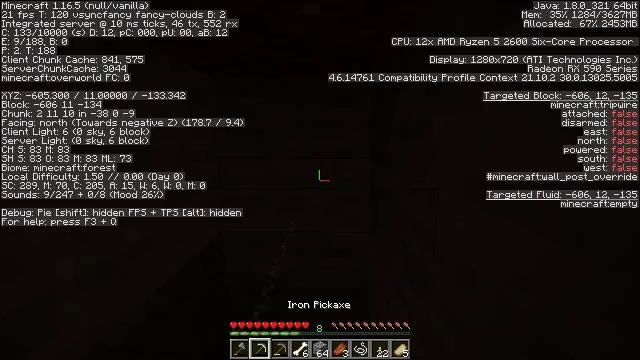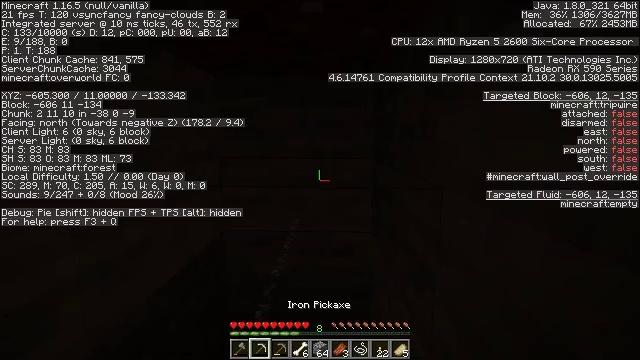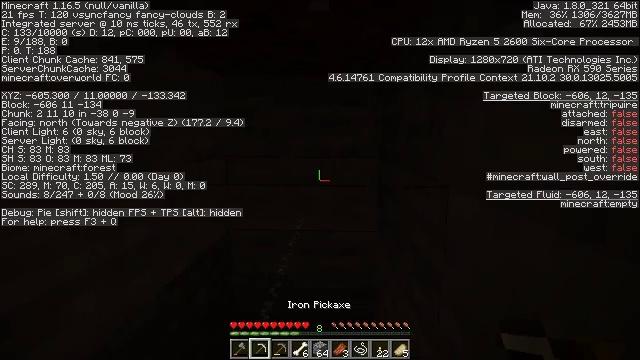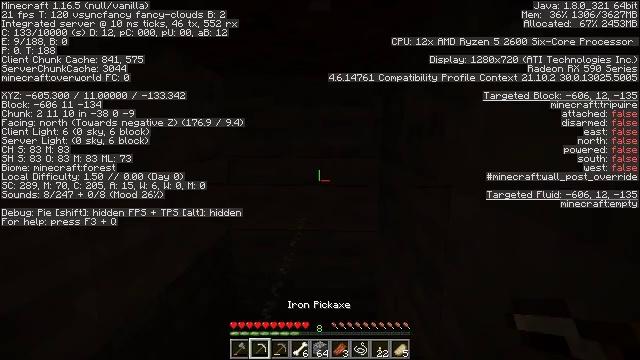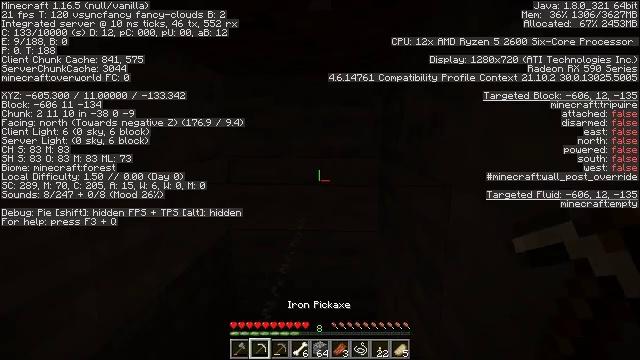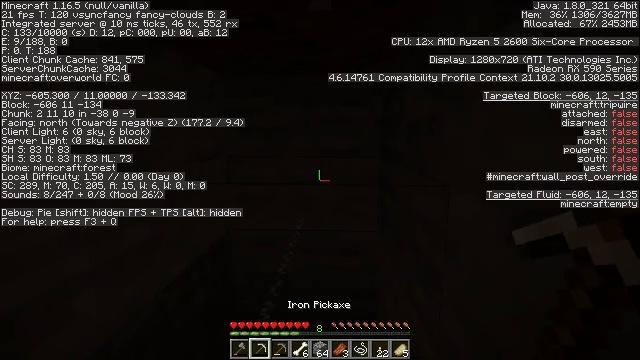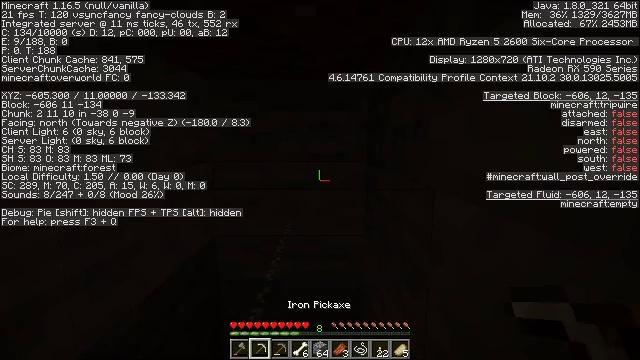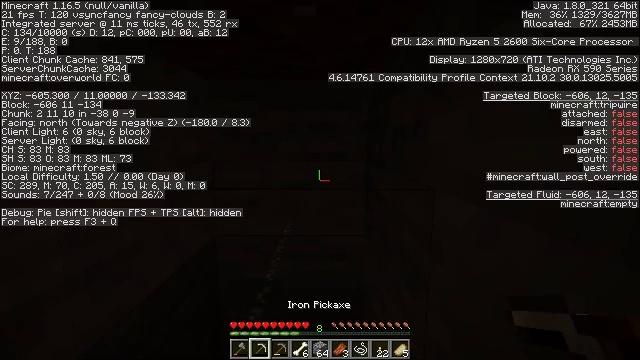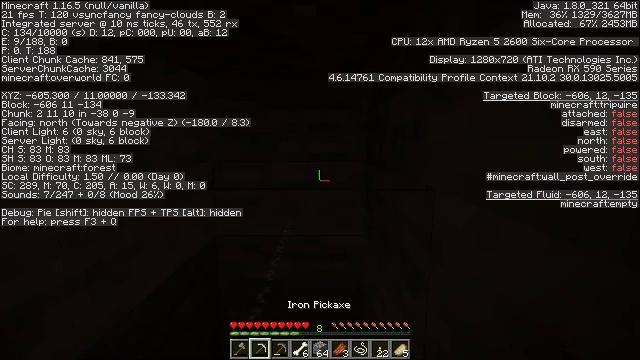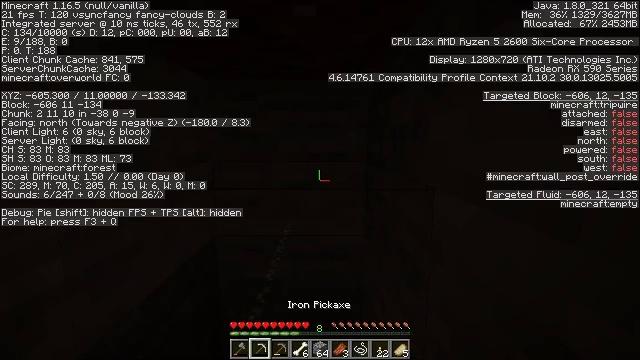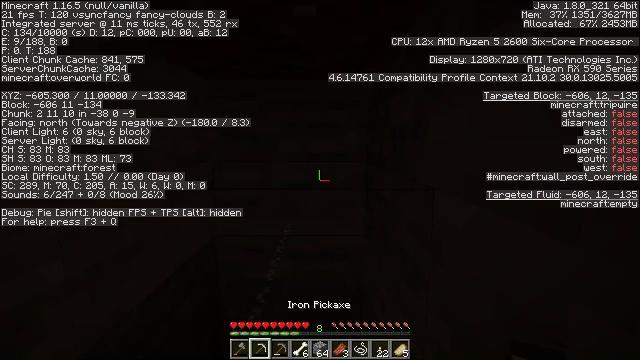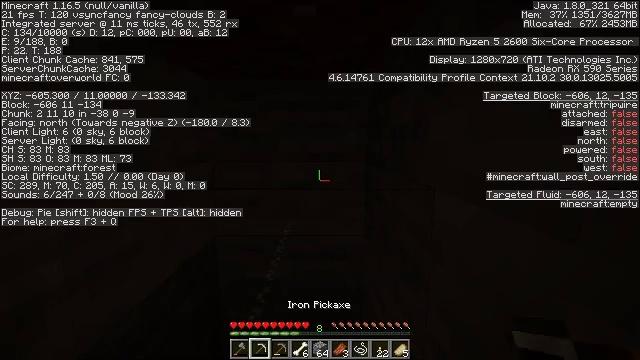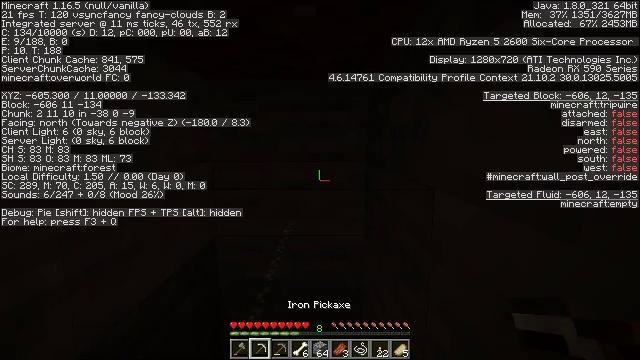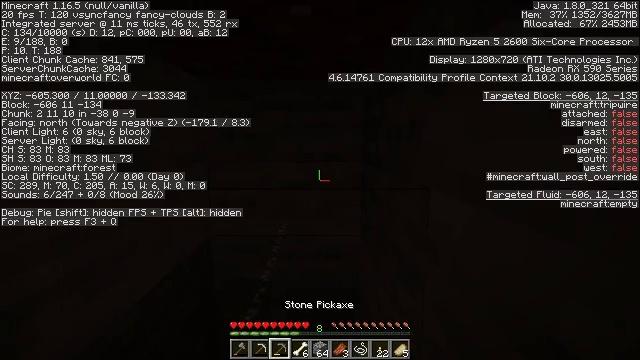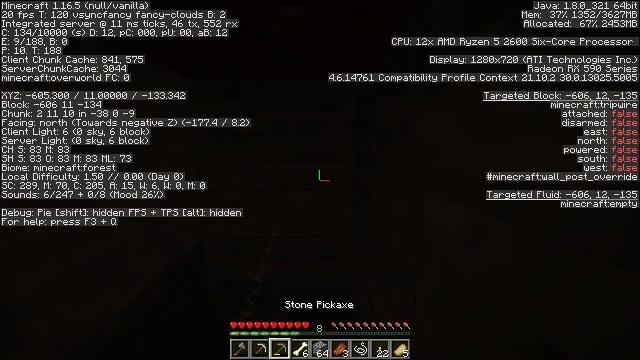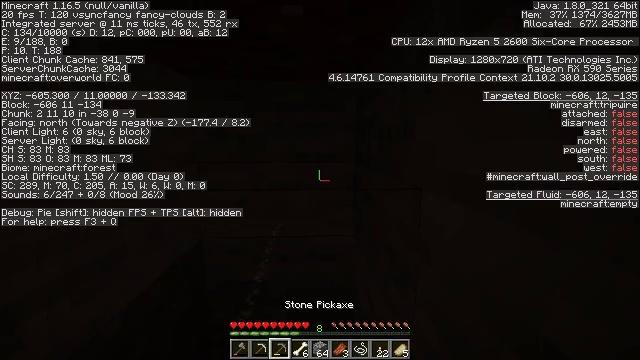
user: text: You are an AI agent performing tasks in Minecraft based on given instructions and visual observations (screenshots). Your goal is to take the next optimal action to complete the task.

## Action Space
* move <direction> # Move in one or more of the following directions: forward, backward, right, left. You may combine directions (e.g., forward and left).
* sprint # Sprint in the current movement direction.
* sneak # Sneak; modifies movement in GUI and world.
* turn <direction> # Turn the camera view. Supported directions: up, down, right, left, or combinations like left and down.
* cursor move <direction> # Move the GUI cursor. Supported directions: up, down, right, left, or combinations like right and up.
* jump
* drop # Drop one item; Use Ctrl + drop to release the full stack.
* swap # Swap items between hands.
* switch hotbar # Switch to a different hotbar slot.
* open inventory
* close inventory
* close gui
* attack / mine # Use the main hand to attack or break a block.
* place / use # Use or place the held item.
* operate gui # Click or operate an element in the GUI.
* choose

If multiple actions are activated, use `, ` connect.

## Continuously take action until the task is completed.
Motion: motion action
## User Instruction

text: Mine the tripwire.
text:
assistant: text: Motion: no_op
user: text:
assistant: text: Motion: turn left
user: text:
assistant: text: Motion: no_op
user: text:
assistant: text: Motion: no_op
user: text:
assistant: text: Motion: no_op
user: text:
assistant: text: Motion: turn right and up
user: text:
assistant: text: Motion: no_op
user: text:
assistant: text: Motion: no_op
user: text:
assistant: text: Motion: no_op
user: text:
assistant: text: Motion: no_op
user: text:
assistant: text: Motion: no_op
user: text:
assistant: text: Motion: no_op
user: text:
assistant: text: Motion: no_op
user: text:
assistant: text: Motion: turn right
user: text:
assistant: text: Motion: no_op
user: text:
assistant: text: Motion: move back
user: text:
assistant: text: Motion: move back
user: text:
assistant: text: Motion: move back
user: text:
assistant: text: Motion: move back, turn left and down, attack / mine
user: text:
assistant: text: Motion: turn down, attack / mine
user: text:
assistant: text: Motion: attack / mine
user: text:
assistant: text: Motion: turn up, attack / mine
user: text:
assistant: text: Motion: turn right and up
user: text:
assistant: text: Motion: no_op